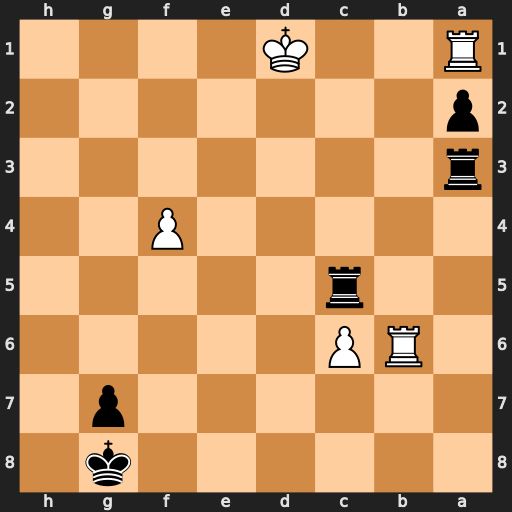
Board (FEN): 6k1/6p1/1RP5/2r5/5P2/r7/p7/R2K4
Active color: b
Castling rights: -
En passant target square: -
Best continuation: Rg3 Rxa2 Rg1+ Ke2 Rg2+ Kf3 Rxa2